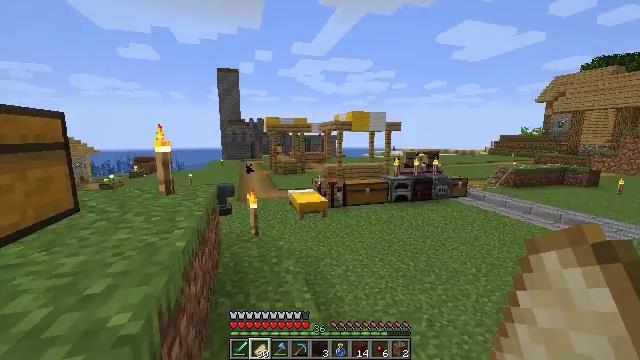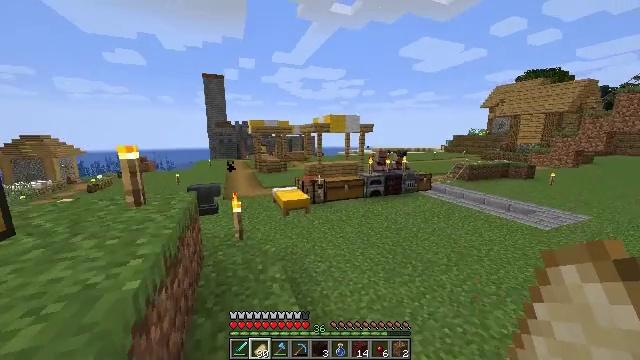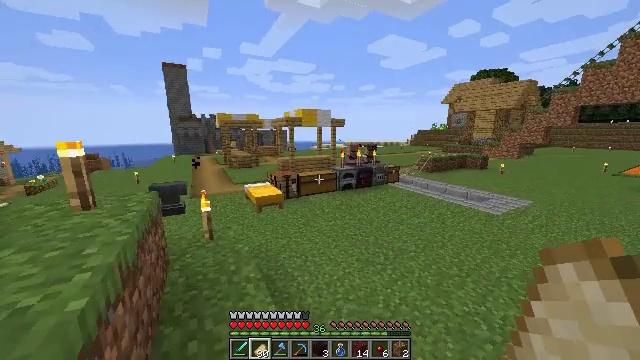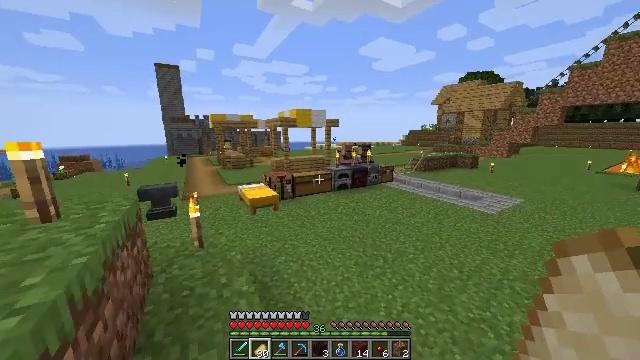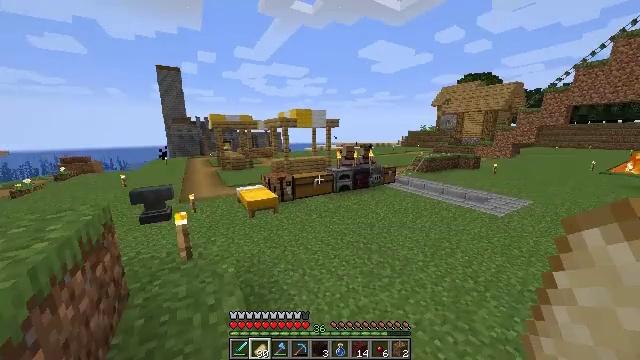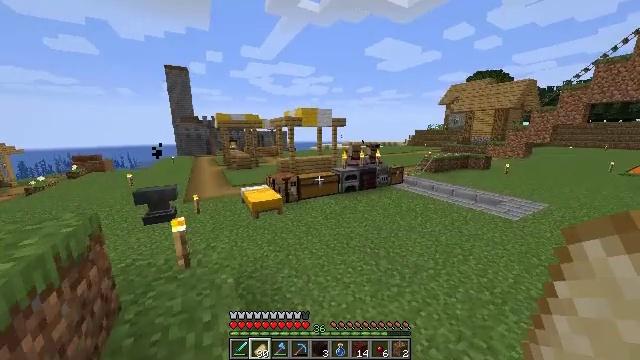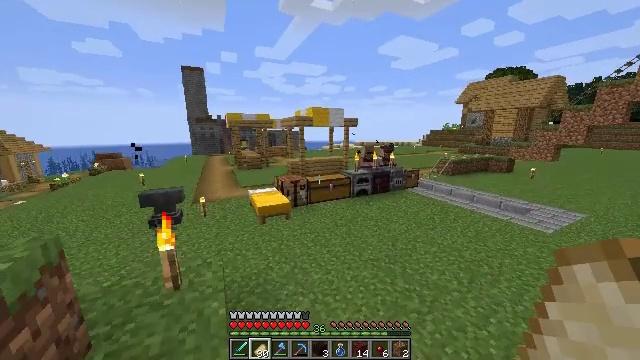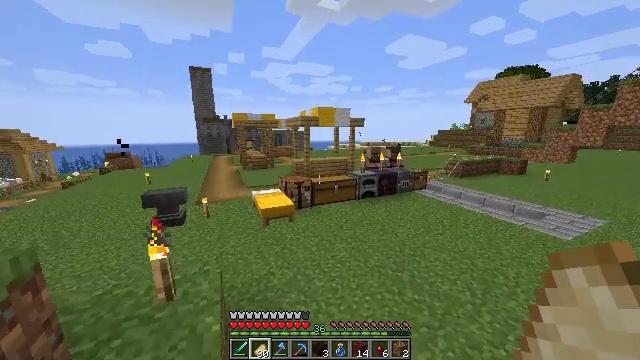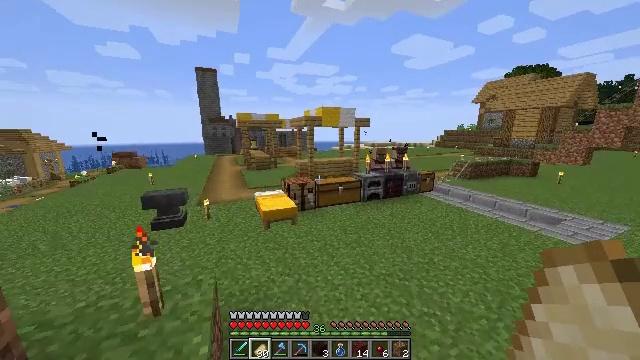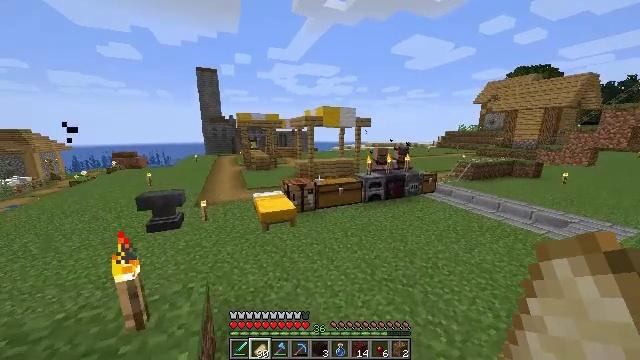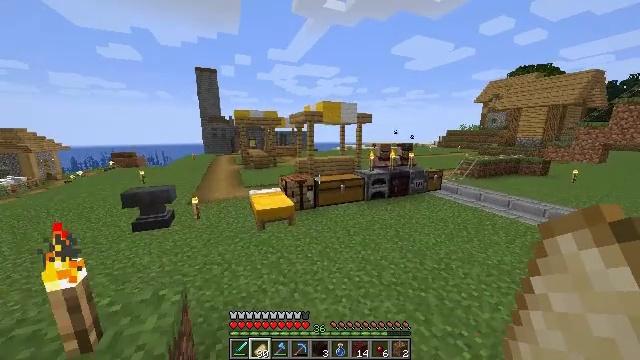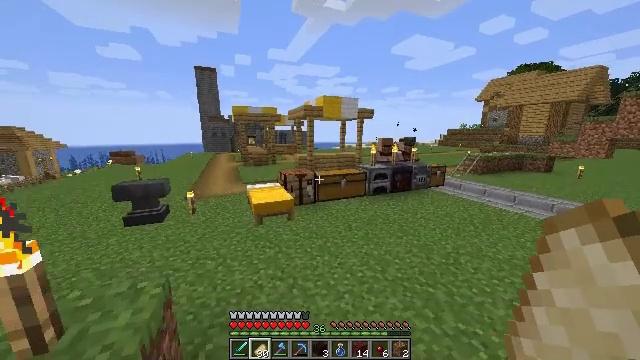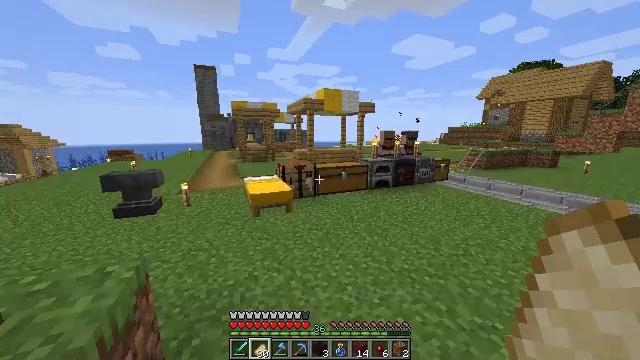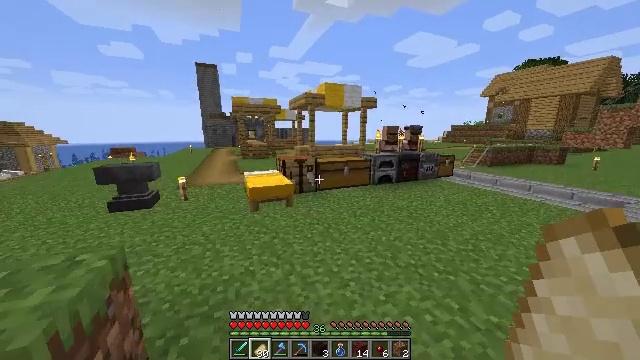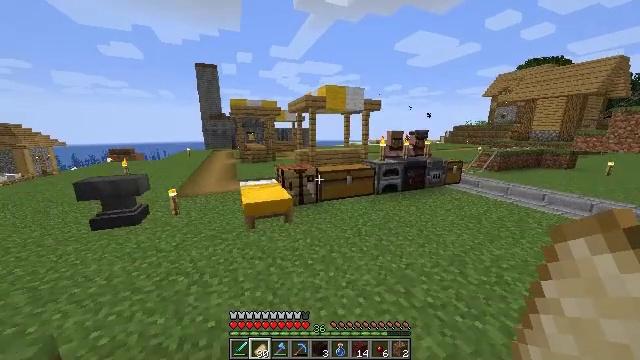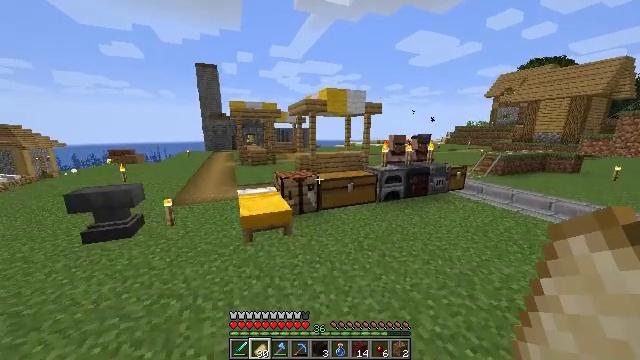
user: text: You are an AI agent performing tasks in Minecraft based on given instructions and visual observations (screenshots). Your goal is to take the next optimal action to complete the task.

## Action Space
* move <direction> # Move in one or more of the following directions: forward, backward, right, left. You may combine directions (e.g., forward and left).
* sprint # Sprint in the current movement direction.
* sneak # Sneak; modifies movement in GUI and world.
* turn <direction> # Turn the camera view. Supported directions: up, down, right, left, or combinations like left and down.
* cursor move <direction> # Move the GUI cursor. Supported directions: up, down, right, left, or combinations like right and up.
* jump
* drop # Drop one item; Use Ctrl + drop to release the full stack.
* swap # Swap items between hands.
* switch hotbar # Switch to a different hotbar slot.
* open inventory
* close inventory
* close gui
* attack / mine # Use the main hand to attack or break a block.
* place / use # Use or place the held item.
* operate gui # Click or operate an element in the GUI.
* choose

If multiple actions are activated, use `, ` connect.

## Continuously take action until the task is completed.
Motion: motion action
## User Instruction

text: Turn sugarcane into sugar.
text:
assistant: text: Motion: move forward, sprint, turn right and down
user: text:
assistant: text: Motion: move forward, turn right and down
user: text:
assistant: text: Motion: move forward, turn right
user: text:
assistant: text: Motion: move forward, sprint
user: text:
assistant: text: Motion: move forward, sprint, turn left
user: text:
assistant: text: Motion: move forward, sprint, turn left
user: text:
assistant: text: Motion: move forward, sprint, turn left
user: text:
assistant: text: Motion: move forward, turn left
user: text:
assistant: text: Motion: move forward
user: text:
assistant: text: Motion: move forward
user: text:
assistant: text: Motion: move forward, jump
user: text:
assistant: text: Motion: move forward, jump
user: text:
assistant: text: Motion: move forward, jump
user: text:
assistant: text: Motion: move forward, jump
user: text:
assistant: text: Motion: move forward, jump
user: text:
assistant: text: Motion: move forward, jump
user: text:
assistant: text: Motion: move forward, jump
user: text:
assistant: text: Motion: move forward, jump
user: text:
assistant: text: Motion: move forward
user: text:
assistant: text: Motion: move forward, turn left
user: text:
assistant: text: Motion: move forward, turn left
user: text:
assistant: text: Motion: move forward, turn left
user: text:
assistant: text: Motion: move forward, turn left
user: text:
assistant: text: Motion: turn left and down
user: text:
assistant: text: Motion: turn left and down
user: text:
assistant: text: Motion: turn left and down
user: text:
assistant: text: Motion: turn down
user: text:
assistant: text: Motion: use / place
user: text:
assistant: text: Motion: use / place
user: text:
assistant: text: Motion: use / place